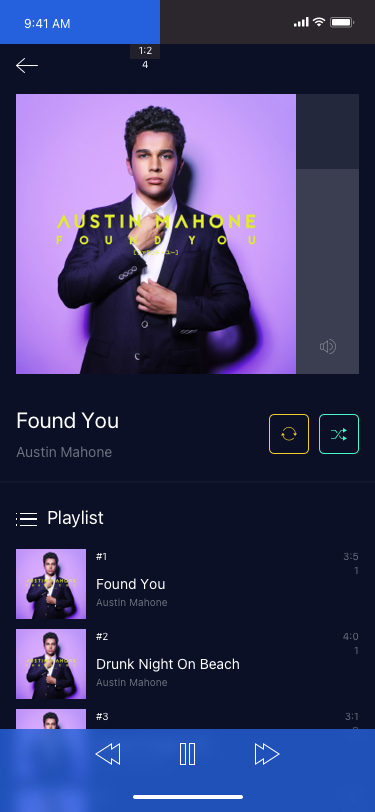
Text in this UI design:
#1
3:51
Found You
Austin Mahone
#2
4:01
Drunk Night On Beach
Austin Mahone
#3
3:18
Never Forget You
Austin Mahone
01
3:51
Playlist
Found You
Austin Mahone
1:24